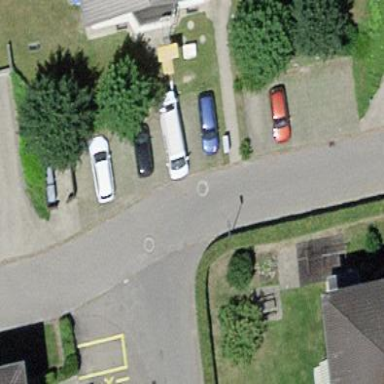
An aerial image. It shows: Parking area with grass paver surface.